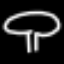
Label: mushroom